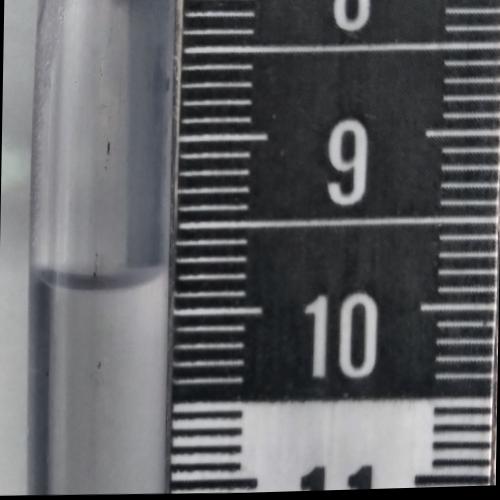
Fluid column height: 9.8 cm